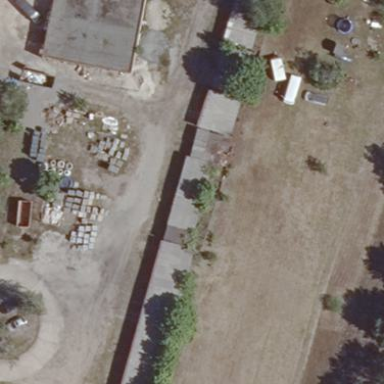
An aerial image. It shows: Group of garages.